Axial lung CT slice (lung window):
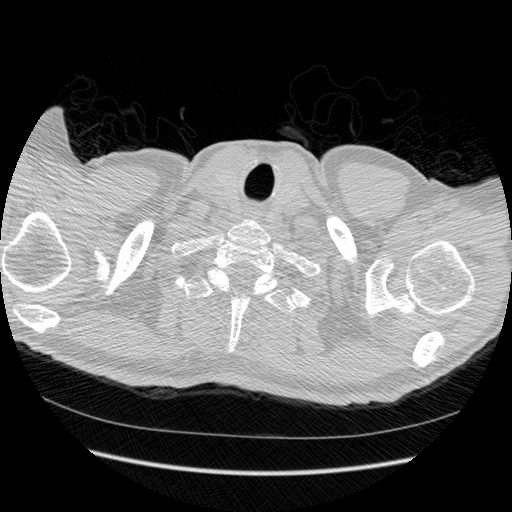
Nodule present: no